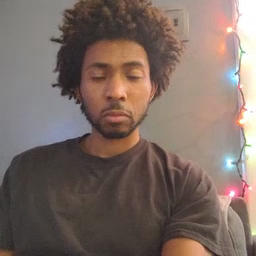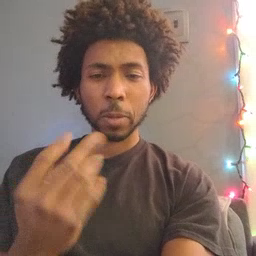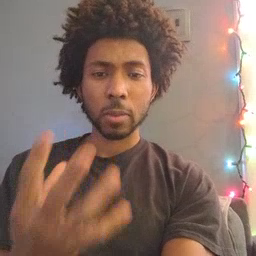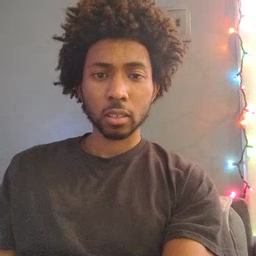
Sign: many